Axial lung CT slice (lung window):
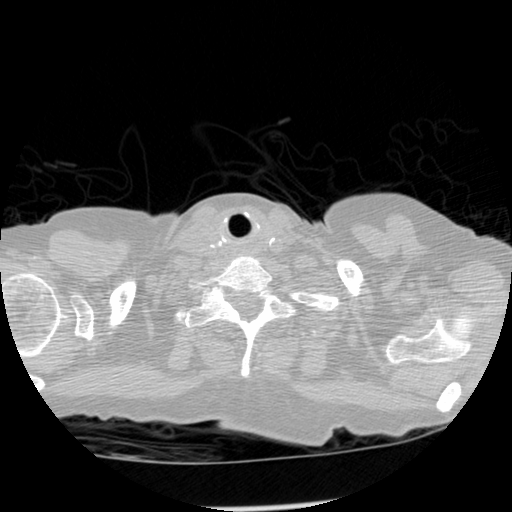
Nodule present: no